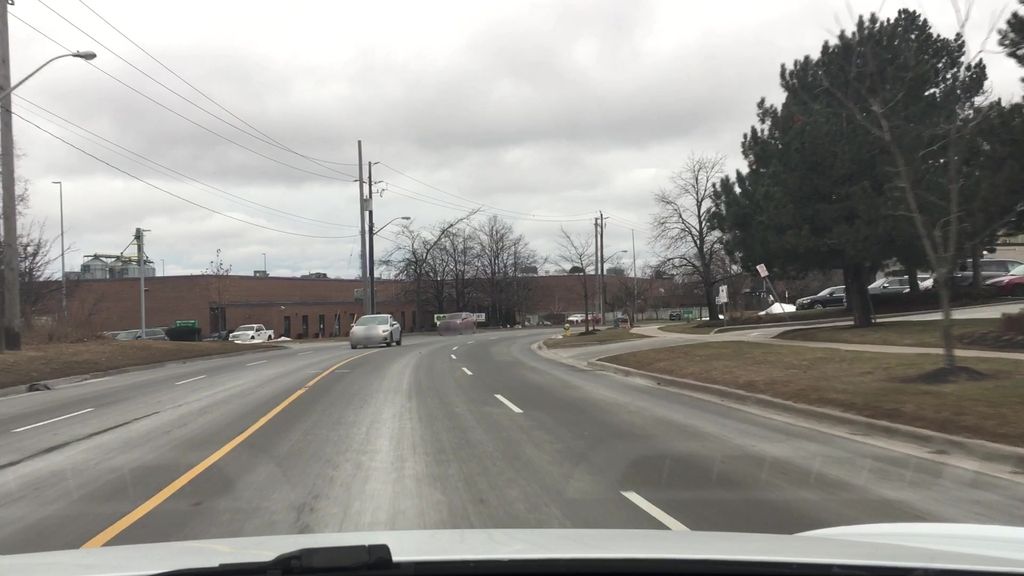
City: toronto